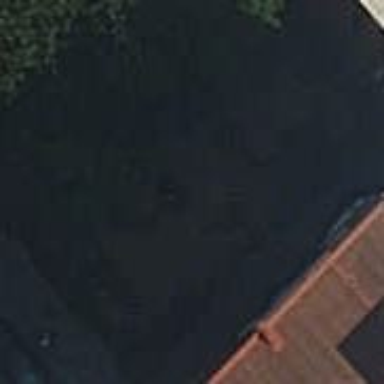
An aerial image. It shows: Garden with kerb barrier.